Interaction volume radius: 10 \u00c5
Interaction volume height: 10 \u00c5
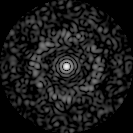
Disorder parameter: 0.8185